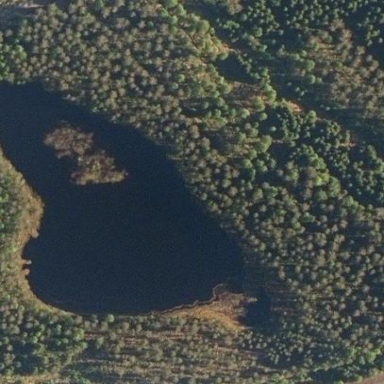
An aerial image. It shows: Lake with natural water.